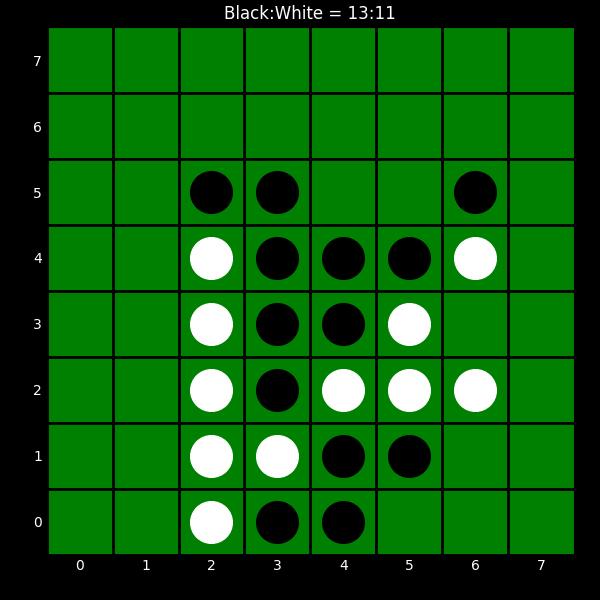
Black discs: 13
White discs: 11